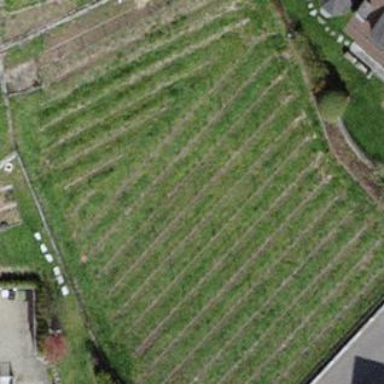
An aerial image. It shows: Vineyard where grapes are grown.